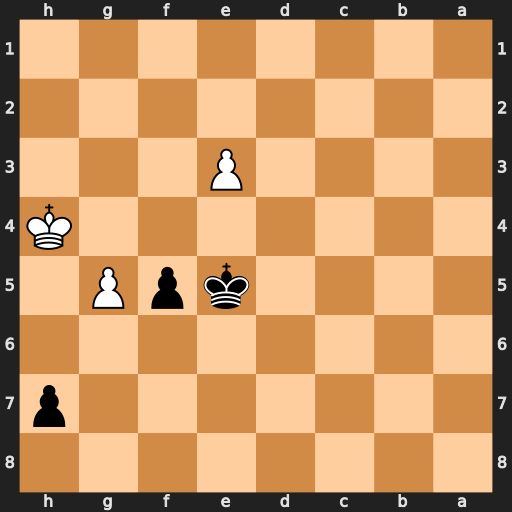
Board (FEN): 8/7p/8/4kpP1/7K/4P3/8/8
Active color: b
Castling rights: -
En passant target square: -
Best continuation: Ke4 Kh5 Kxe3 Kh6 Kf4